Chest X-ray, AP view. Patient: 44 years old, sex M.
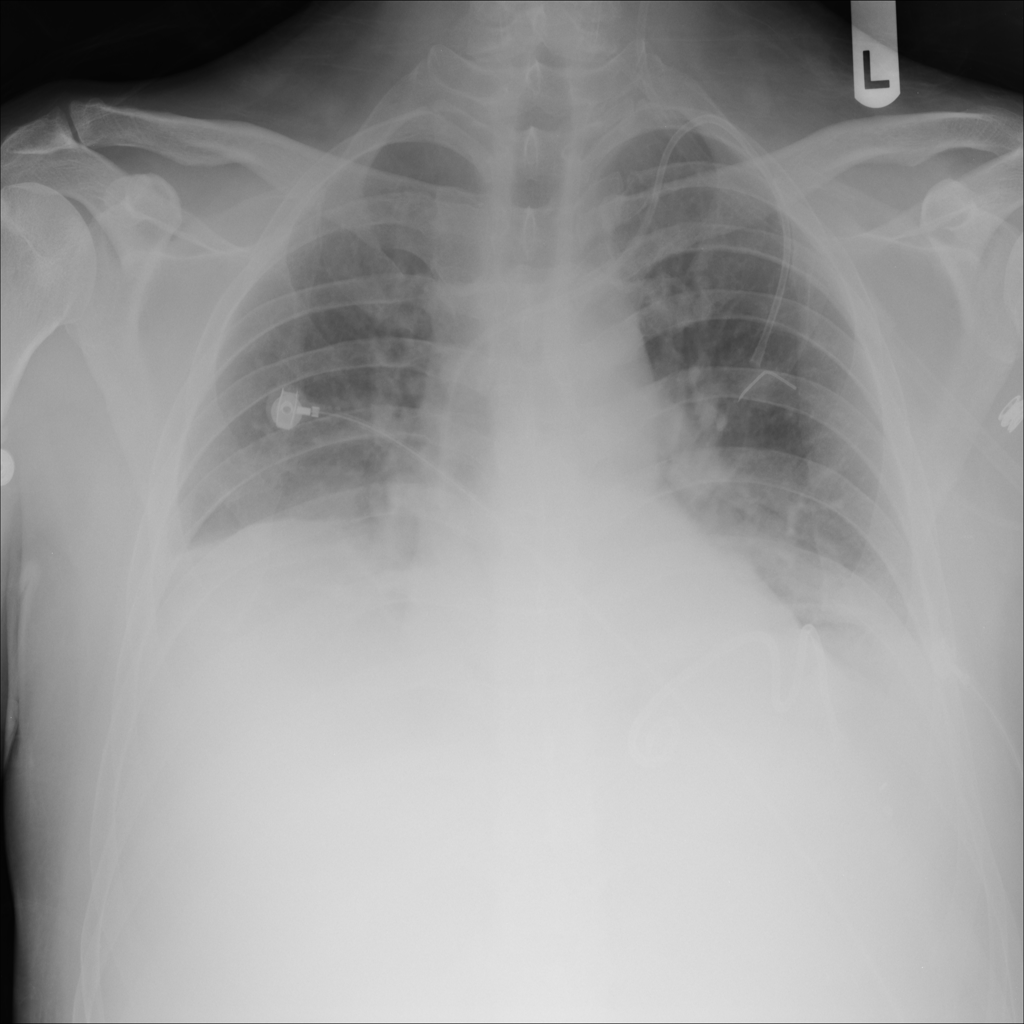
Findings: No Finding